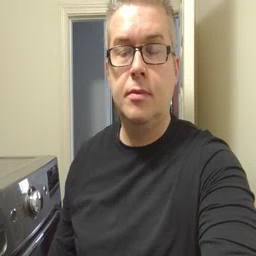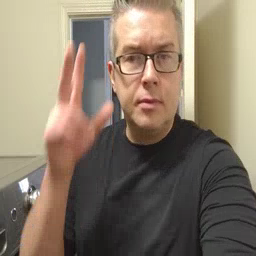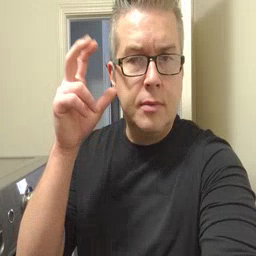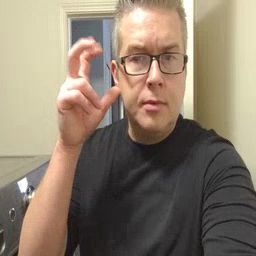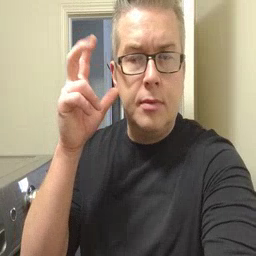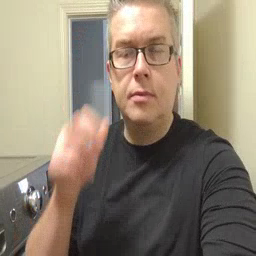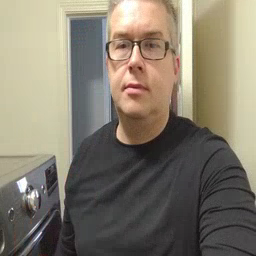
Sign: hear